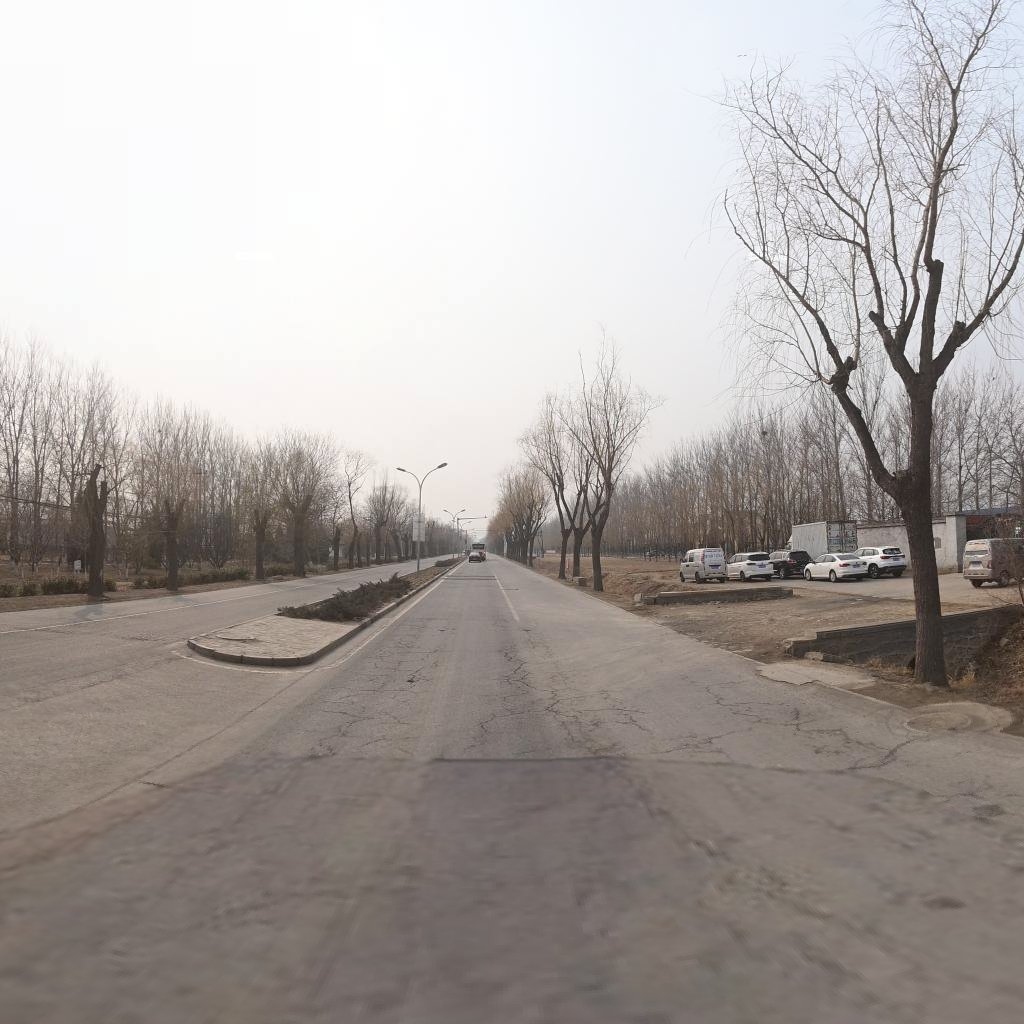
Region: Haidian
Road damage annotations: alligator crack, manhole cover, longitudinal crack, longitudinal crack